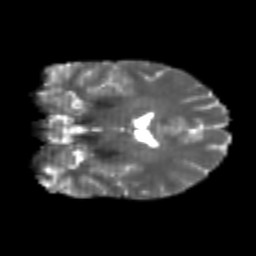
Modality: T2w
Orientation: coronal
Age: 22
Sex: male
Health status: healthy
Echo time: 0.074 s